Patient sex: M
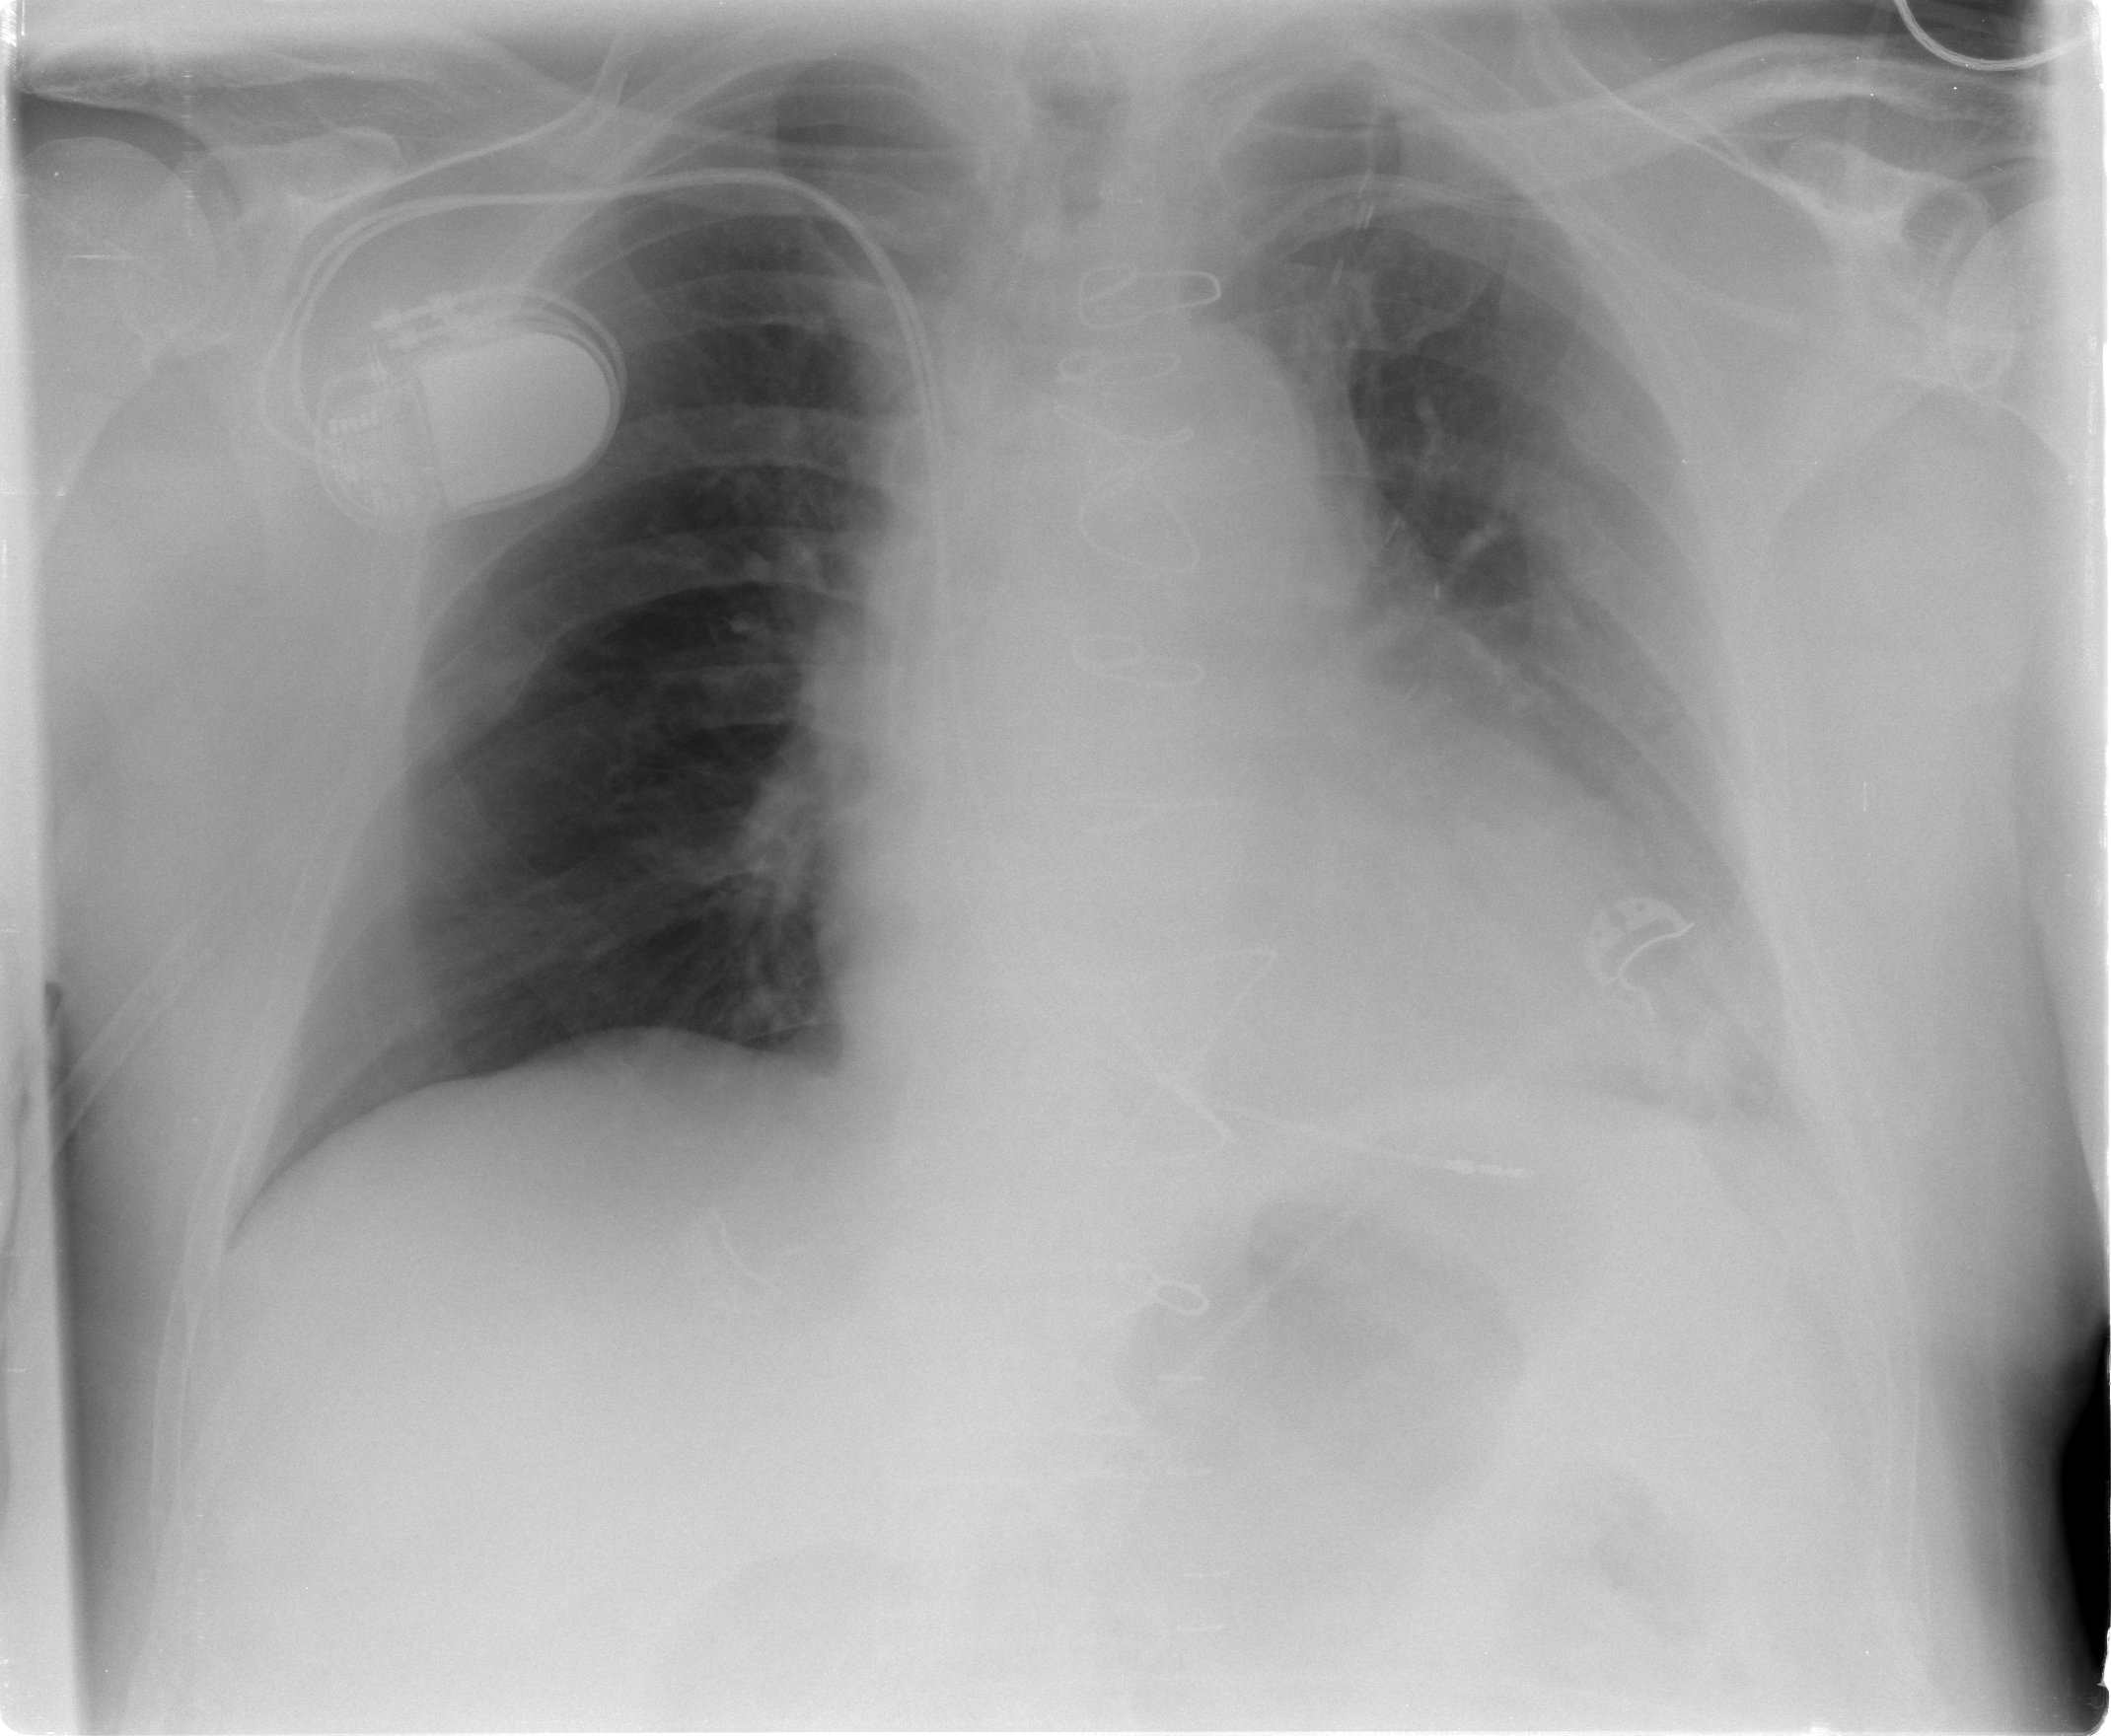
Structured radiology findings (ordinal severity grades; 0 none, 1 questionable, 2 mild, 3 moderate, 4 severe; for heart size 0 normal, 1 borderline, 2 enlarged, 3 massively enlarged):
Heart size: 2
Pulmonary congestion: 0
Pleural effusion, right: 0
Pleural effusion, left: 2
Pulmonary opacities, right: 0
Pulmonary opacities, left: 0
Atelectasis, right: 0
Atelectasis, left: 3